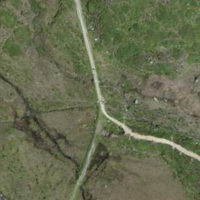
EUNIS habitat code: 26
Species observed at this site:
Kalmia procumbens